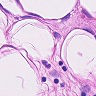
Metastatic tissue present: no